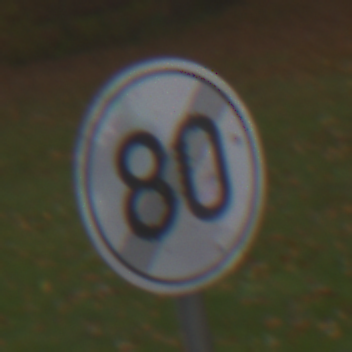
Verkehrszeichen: EndeGeschwindigkeit80
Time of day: Midday
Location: Outdoor (Nature)
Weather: Overcast
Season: Autumn
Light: Natural